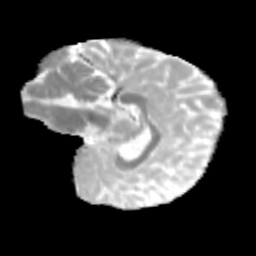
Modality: MD
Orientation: sagittal
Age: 12
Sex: female
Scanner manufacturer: siemens
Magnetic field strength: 3 T
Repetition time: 3.8 s
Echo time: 0.07 s